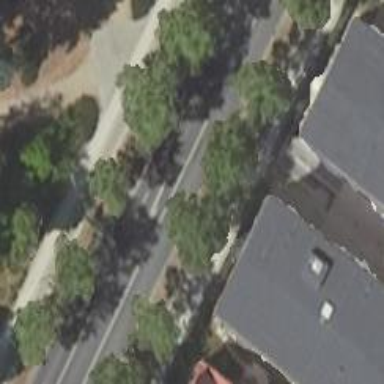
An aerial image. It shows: Avenue lined with deciduous broadleaved trees.